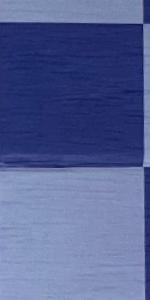
Label: Empty